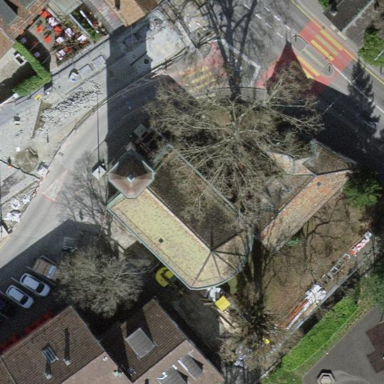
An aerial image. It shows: Beautiful church building.